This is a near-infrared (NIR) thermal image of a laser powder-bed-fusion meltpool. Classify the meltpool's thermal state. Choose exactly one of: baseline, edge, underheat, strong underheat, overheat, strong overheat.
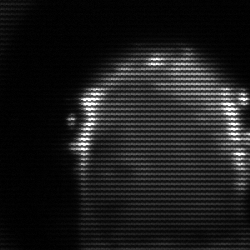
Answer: baseline